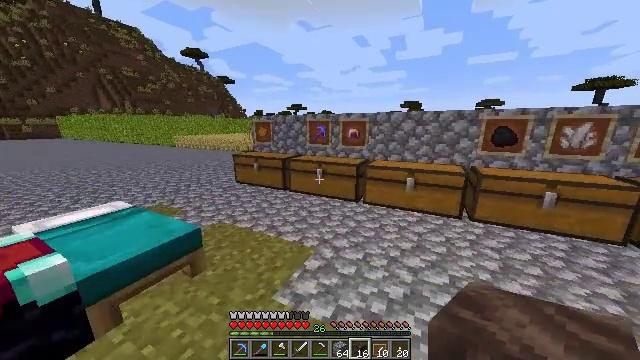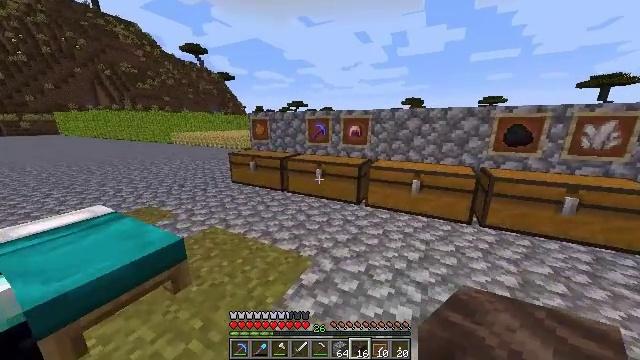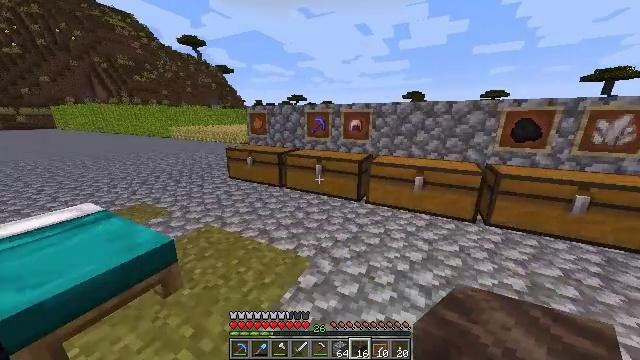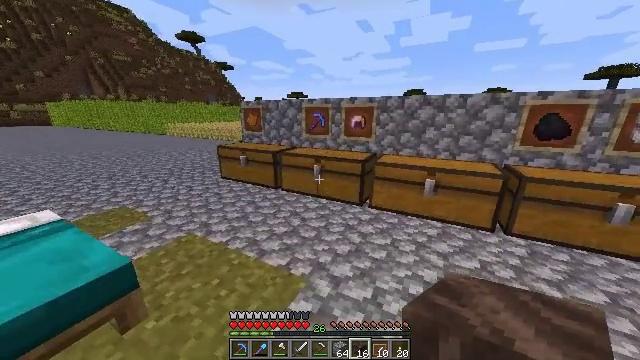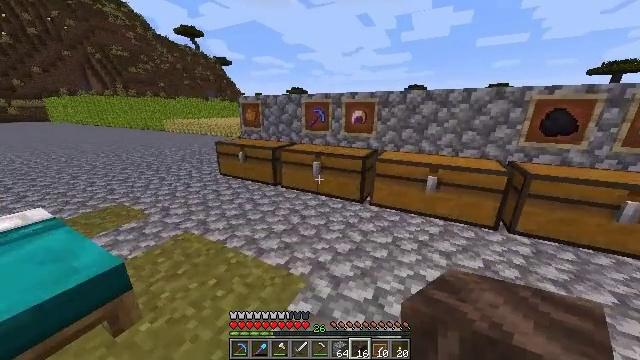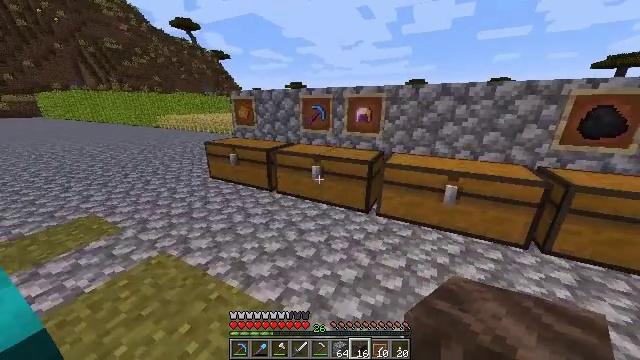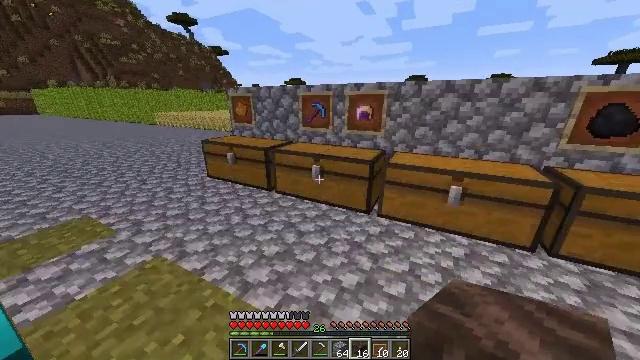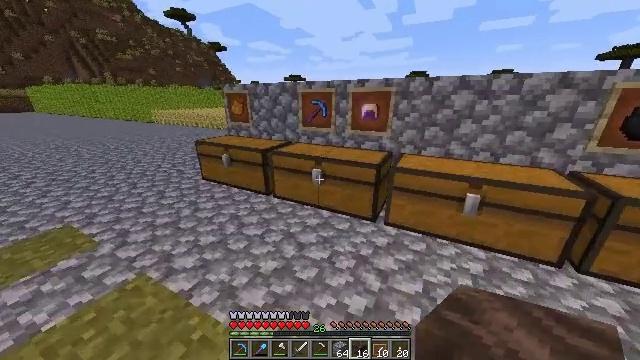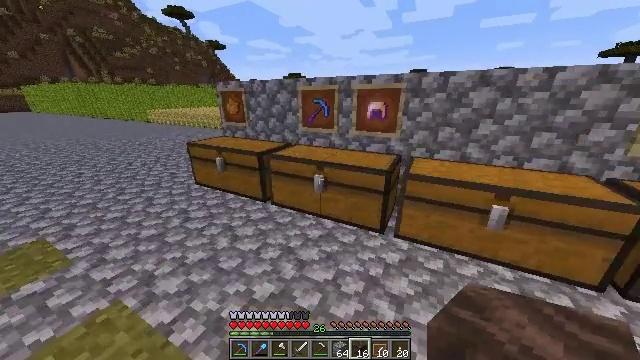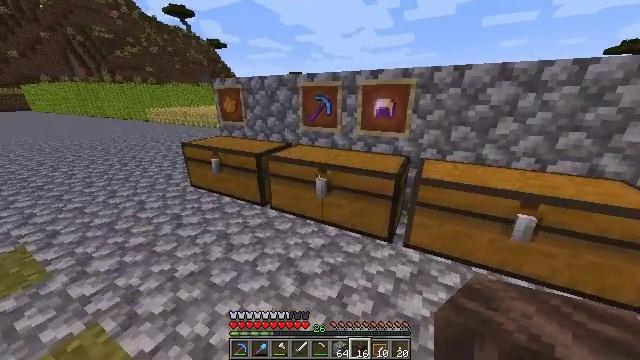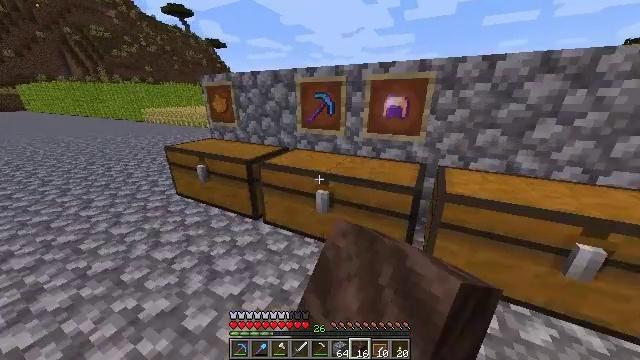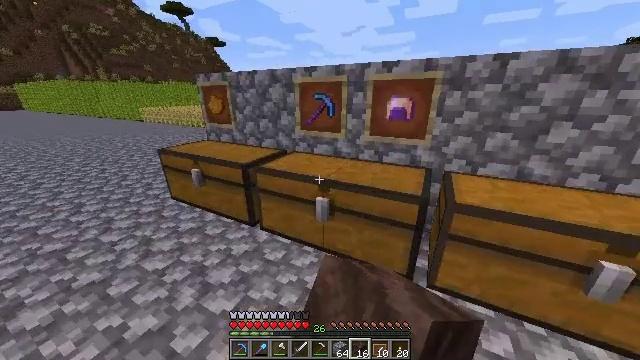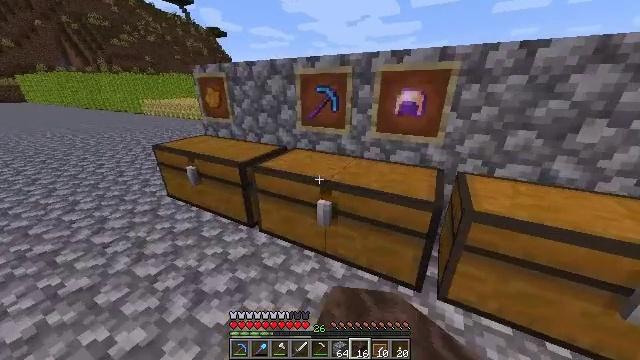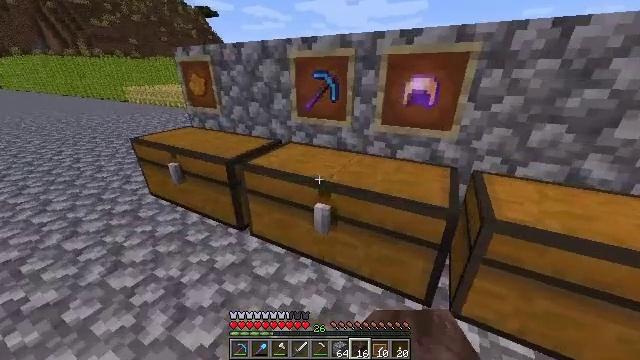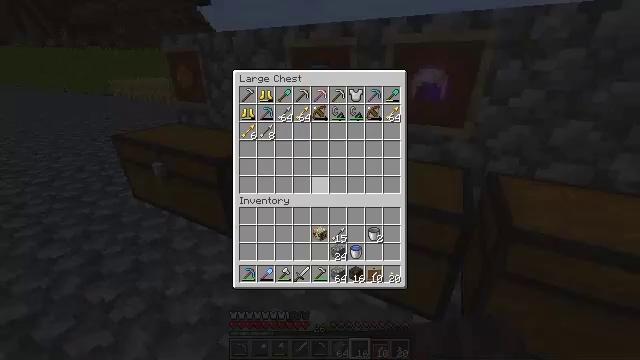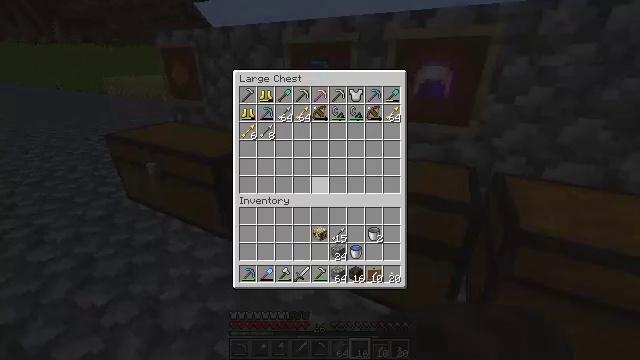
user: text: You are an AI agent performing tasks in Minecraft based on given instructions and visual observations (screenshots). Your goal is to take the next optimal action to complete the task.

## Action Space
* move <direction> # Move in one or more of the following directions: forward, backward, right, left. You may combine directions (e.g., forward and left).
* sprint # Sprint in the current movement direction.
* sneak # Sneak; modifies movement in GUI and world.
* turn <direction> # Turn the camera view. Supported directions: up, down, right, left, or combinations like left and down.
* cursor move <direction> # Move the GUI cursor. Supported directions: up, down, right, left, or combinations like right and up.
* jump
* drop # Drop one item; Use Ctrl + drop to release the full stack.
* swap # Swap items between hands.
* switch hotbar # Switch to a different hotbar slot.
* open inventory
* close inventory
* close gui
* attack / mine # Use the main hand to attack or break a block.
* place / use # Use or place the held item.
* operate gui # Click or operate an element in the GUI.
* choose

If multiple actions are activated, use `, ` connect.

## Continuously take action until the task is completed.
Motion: motion action
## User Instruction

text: Gather the acacia wall sign.
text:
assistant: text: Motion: move forward, sprint
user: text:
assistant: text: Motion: move forward, sprint, turn down
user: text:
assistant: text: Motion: move forward, sprint
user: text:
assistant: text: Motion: move forward, sprint, turn down
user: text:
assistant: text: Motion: move forward, sprint
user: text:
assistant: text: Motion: move forward, sprint
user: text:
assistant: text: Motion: move forward
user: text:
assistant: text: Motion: move forward
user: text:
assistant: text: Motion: move forward, use / place
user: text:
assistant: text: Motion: move forward, use / place
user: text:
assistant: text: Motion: move forward, use / place
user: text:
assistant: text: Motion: turn down
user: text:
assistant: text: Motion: turn down
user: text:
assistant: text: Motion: no_op
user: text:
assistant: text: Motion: no_op
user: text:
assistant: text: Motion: no_op
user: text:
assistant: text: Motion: no_op
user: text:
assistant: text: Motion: no_op
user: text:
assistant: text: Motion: cursor move right and down
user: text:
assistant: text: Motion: cursor move right and down
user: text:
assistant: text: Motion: cursor move right
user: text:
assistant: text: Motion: sneak
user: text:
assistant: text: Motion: sneak, cursor move down
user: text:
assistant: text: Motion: sneak, cursor move down
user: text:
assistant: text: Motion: sneak, cursor move left
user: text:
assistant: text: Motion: sneak, cursor move left
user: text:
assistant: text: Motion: sneak
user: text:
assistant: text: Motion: sneak
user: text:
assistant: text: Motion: sneak
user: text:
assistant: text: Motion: sneak